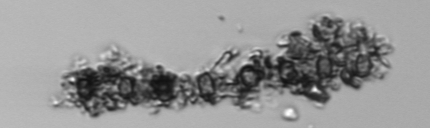
Label: Thalassiosira_TAG_external_detritus